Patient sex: M
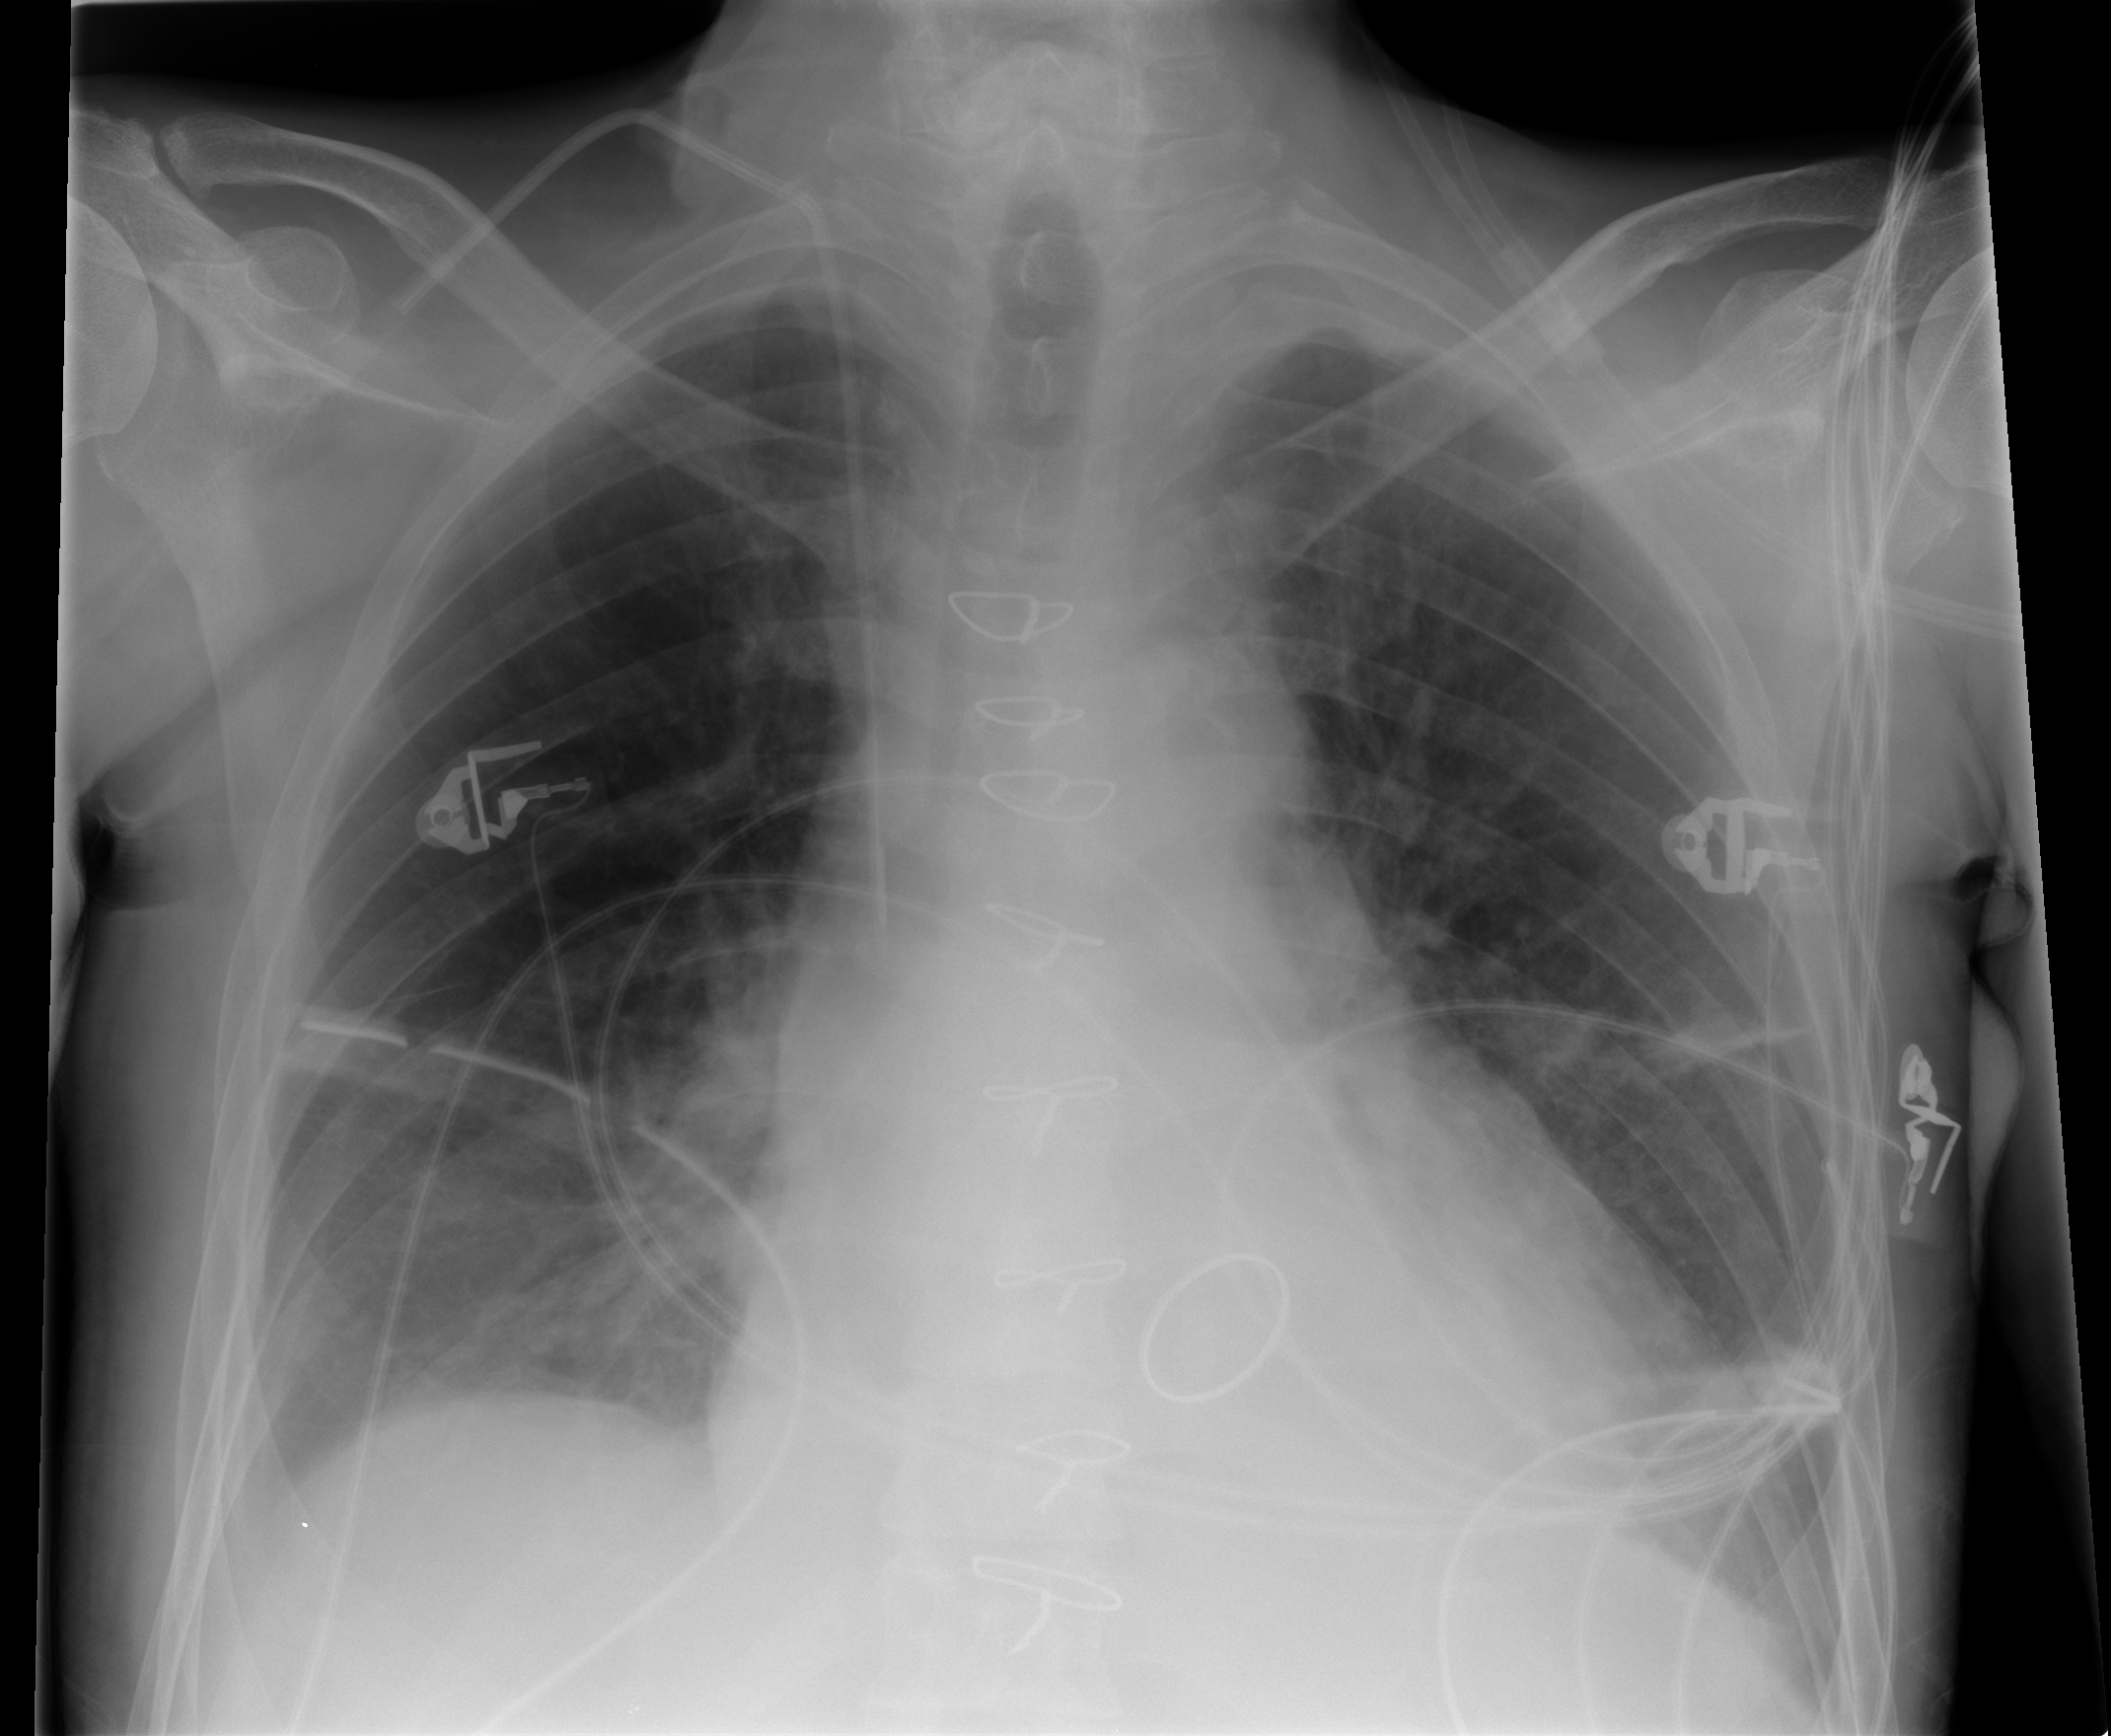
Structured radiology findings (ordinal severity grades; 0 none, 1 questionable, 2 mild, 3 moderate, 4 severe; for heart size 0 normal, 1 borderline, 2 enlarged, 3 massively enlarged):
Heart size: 2
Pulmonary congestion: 0
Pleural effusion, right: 1
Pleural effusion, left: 0
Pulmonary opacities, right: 0
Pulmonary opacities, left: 0
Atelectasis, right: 2
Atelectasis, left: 2